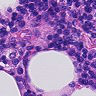
Metastatic tissue present: no